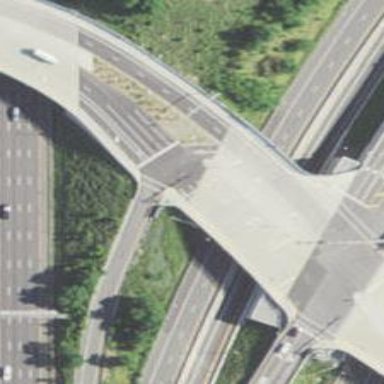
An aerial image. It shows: Asphalt motorway link.